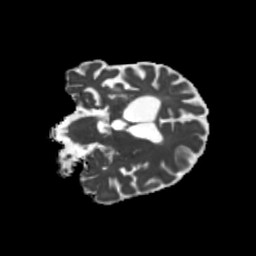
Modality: MD
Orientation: coronal
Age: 70
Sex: male
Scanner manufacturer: siemens
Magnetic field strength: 3 T
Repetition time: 5.25 s
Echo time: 0.08 s